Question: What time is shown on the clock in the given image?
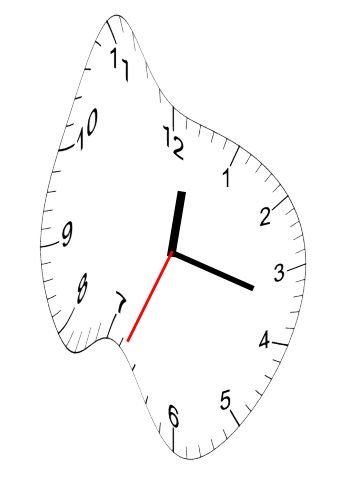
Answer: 12:17:34